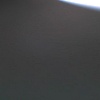
Label: space